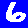
Digit: 6